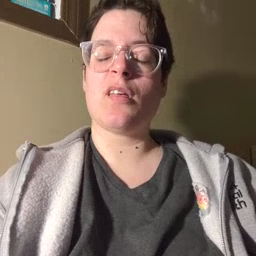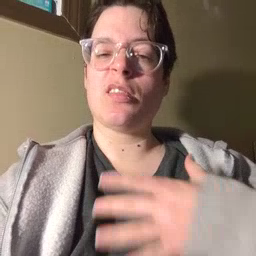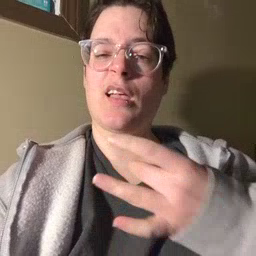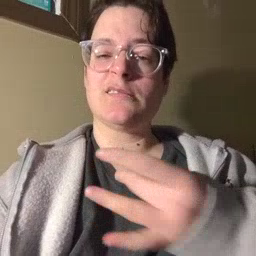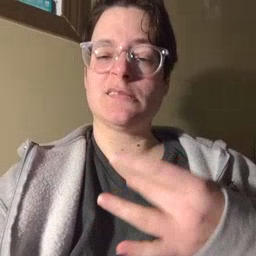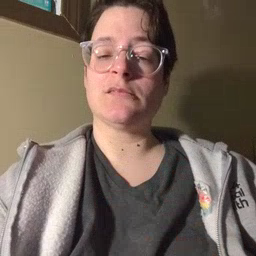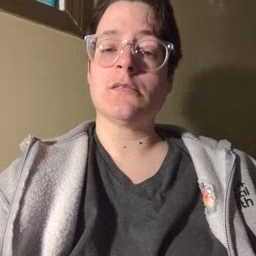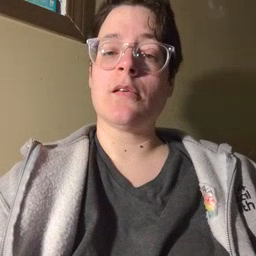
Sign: like